Interaction volume radius: 5 \u00c5
Interaction volume height: 20 \u00c5
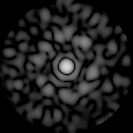
Disorder parameter: 0.8528